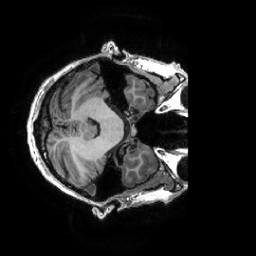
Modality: T1w
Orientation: axial
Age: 31
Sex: male
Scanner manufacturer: ge
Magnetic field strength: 3 T
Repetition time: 0.0073 s
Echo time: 0.003 s